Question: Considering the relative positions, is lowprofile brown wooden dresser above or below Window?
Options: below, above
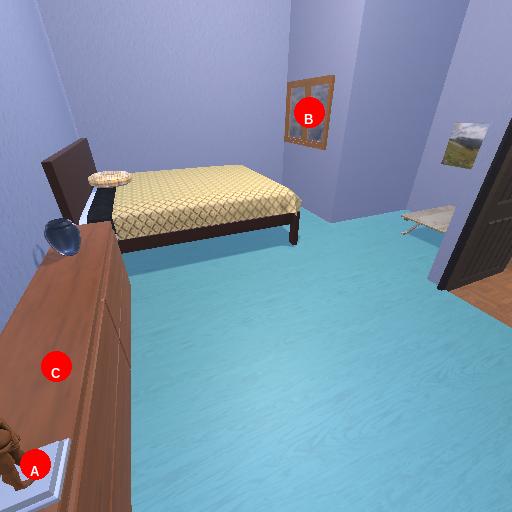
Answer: below